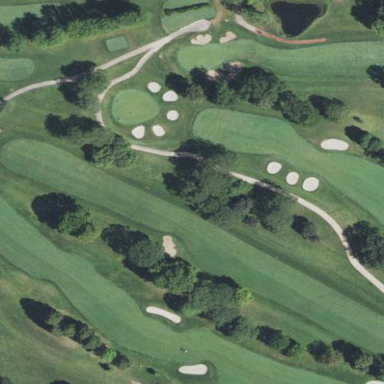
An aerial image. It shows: Golf fairway surrounded by grass.